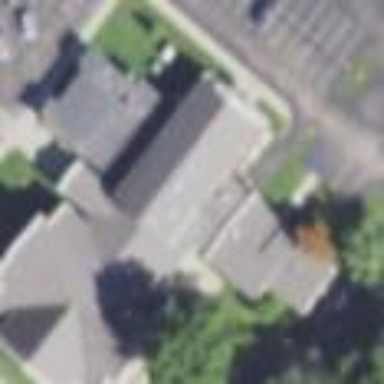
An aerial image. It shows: Beautiful church building.